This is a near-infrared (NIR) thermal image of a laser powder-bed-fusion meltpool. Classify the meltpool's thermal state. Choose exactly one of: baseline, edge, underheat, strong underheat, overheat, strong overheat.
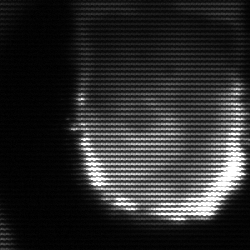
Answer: baseline